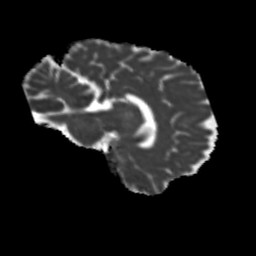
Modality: MD
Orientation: sagittal
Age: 50
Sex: female
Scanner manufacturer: siemens
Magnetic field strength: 3 T
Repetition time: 5.25 s
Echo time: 0.08 s